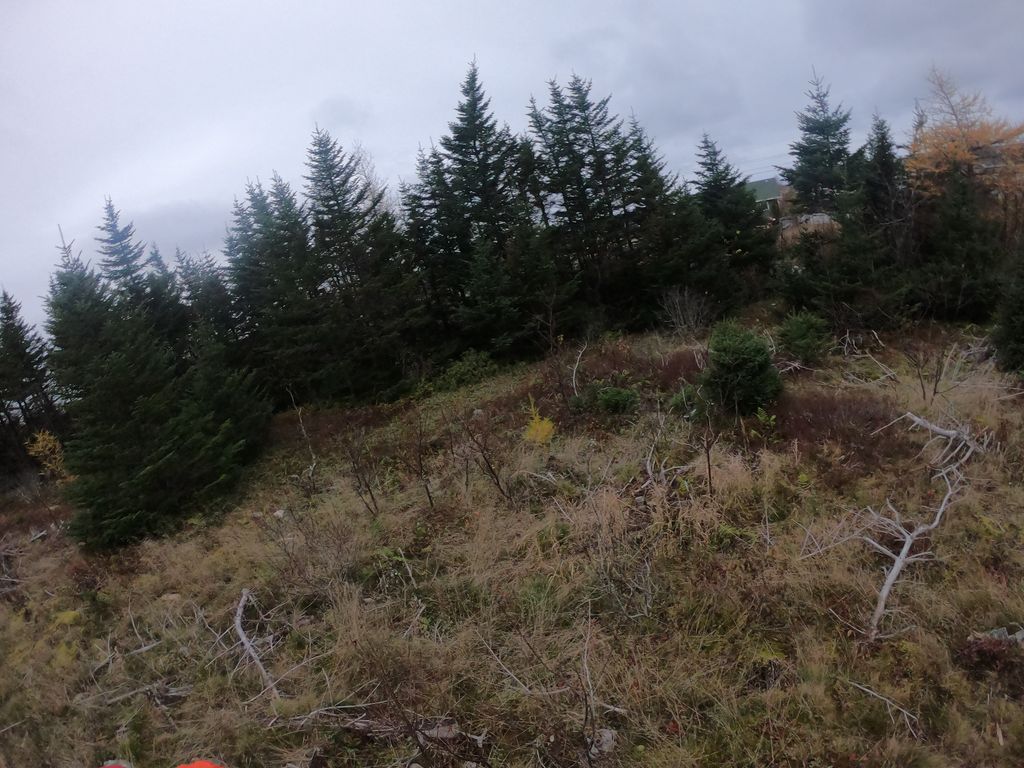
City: st_johns